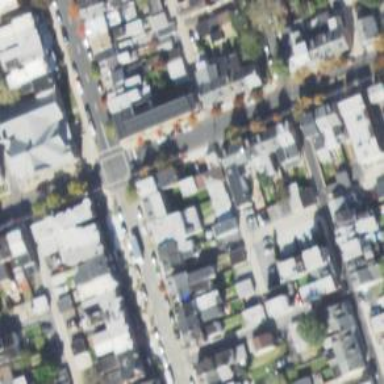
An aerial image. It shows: Alley classified as service road.